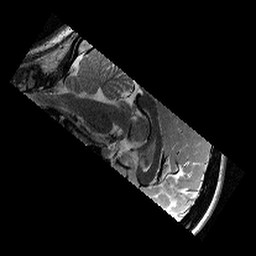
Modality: T2w
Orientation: sagittal
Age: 11
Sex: female
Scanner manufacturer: siemens
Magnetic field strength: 3 T
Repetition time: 9.23 s
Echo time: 0.067 s